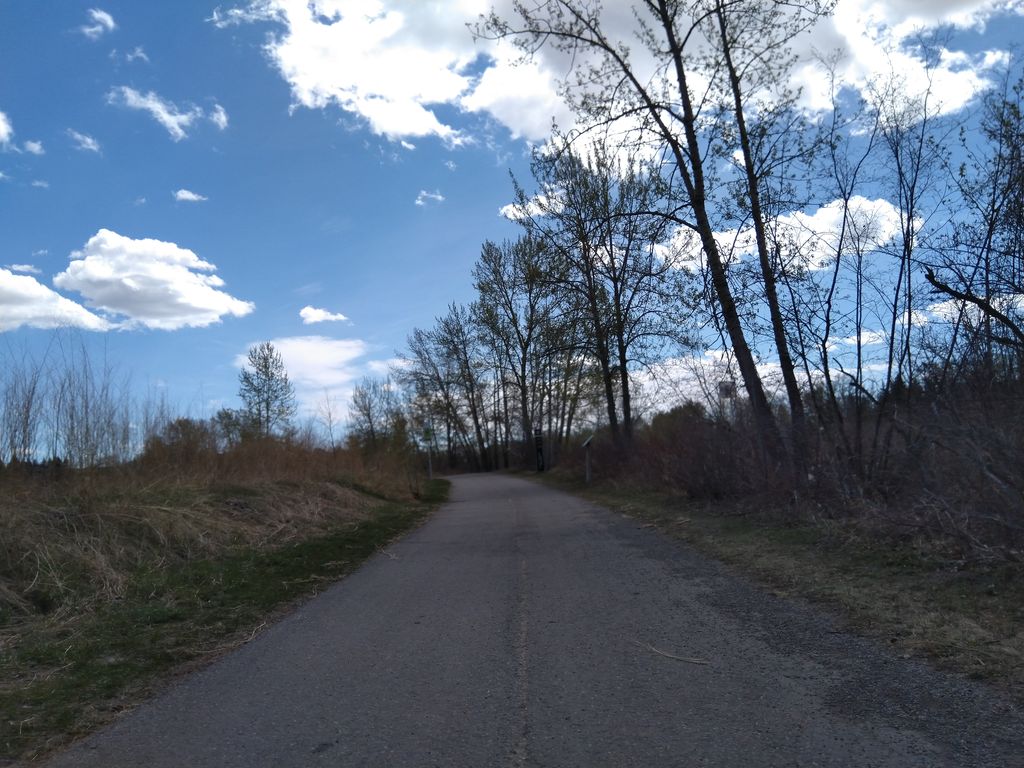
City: calgary